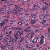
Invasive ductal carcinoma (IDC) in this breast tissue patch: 1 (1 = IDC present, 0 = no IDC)